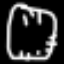
Label: clock